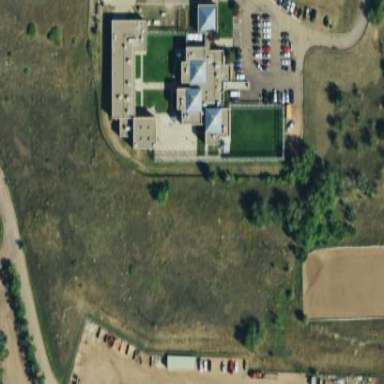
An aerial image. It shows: Prison.